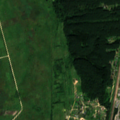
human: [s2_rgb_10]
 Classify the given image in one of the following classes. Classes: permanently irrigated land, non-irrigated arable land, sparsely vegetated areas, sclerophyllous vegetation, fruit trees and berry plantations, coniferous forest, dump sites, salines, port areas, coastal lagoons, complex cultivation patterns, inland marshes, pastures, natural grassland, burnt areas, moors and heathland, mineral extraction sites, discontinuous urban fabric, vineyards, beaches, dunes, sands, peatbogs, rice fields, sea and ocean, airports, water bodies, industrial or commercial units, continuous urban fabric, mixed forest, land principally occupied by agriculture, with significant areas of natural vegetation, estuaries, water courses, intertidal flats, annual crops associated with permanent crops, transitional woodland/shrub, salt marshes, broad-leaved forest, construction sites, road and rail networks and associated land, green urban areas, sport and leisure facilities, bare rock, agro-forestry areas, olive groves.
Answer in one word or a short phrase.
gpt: road and rail networks and associated land, pastures, complex cultivation patterns, coniferous forest